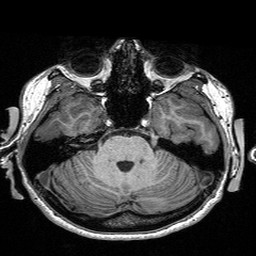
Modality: T1w
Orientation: coronal